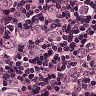
Metastatic tissue present: yes